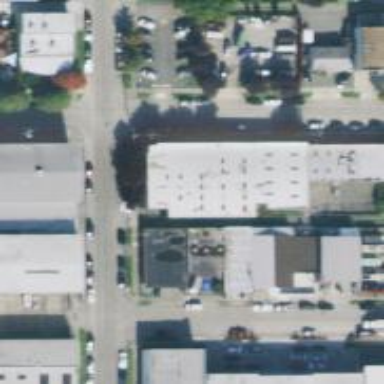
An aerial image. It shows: Alleyway designated as service road.